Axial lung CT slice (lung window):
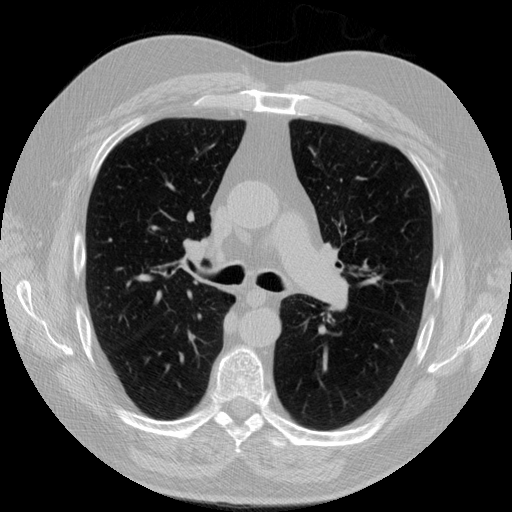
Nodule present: no